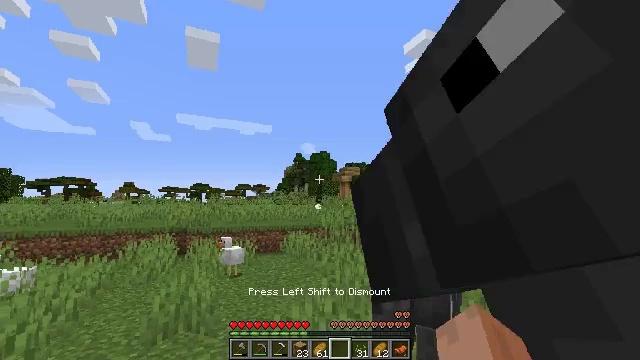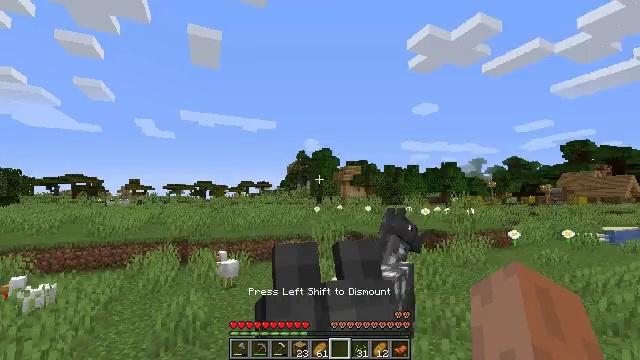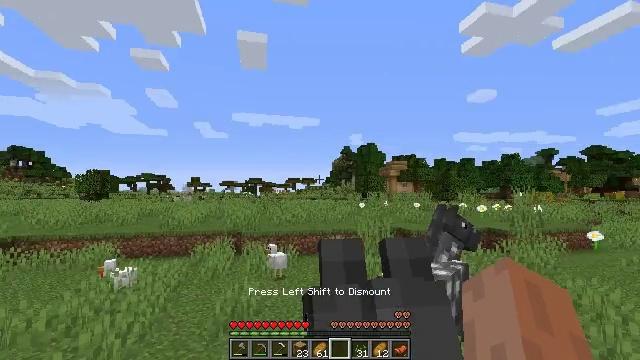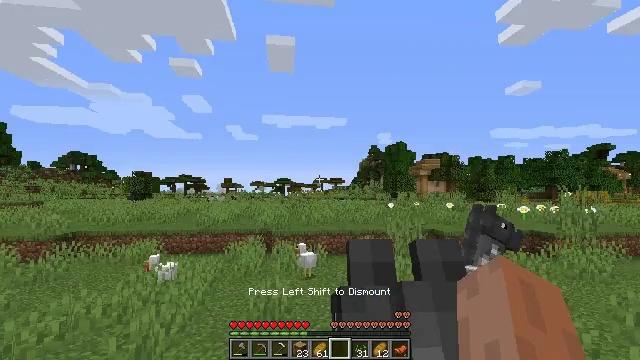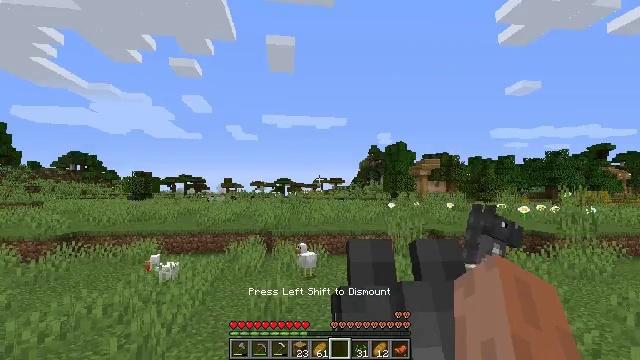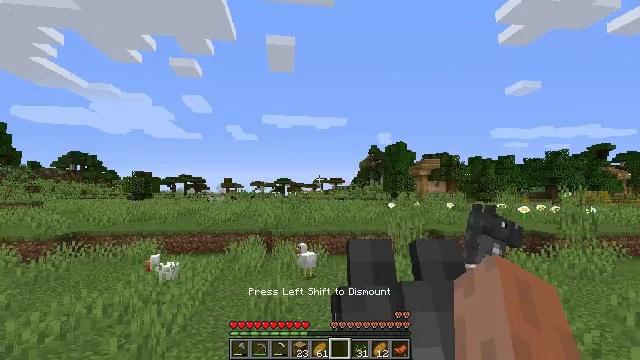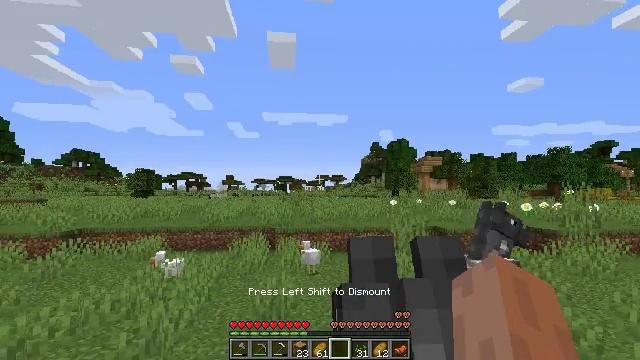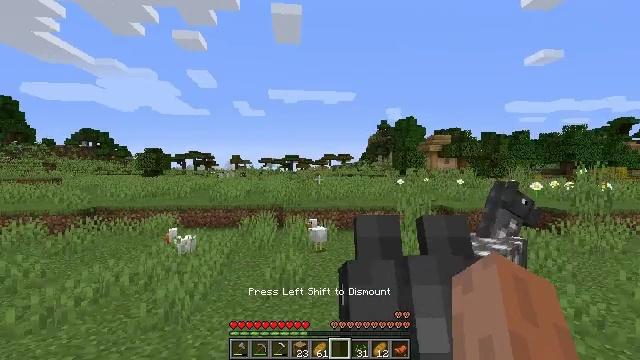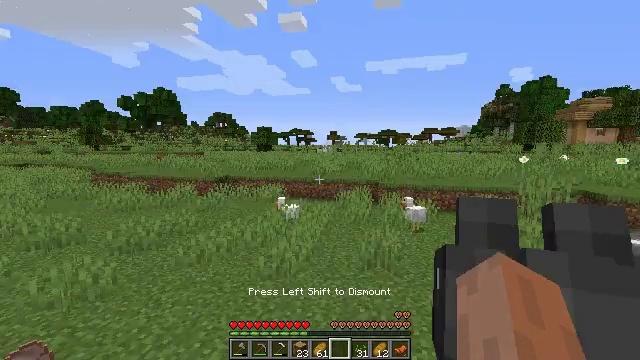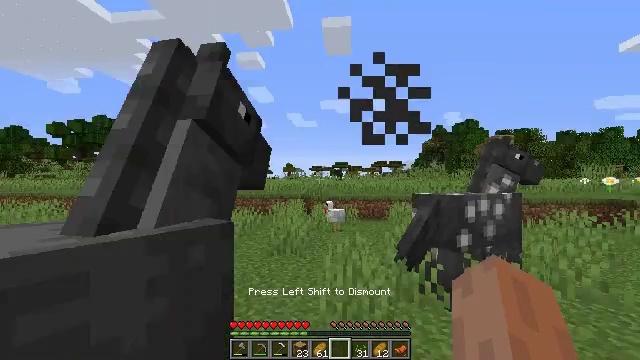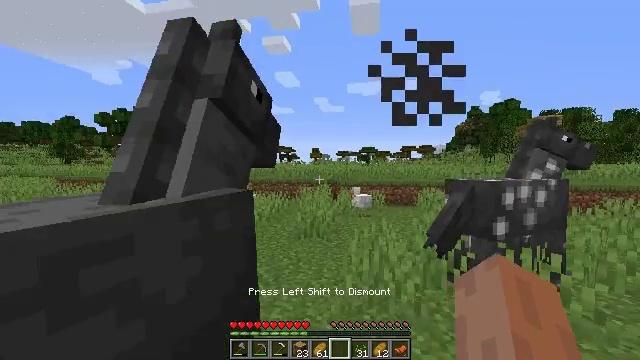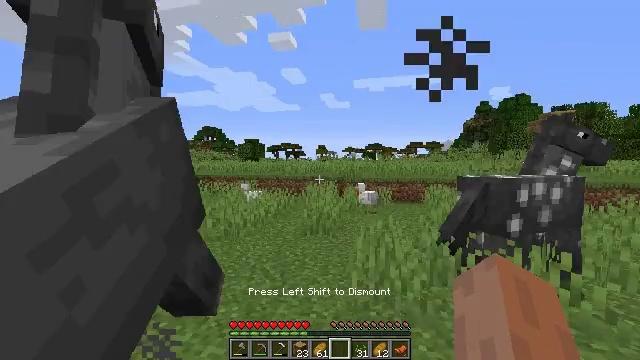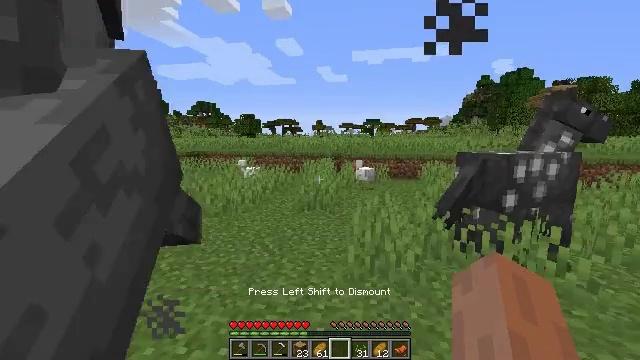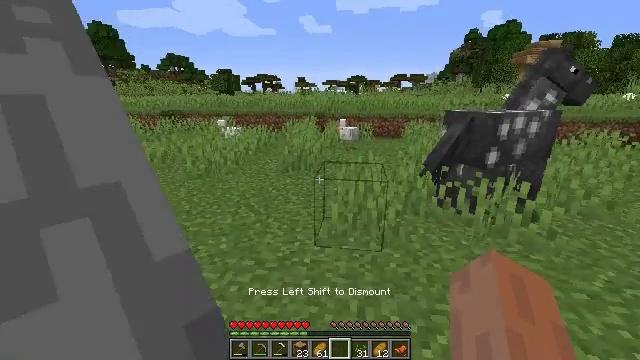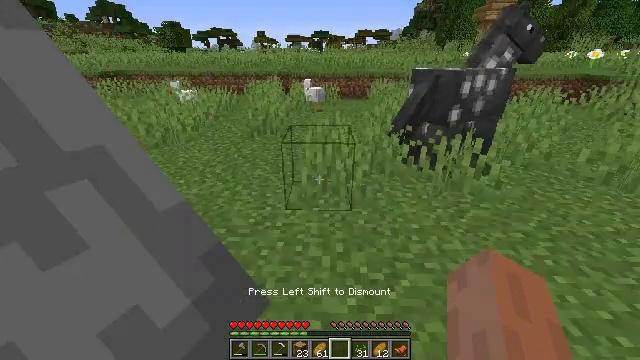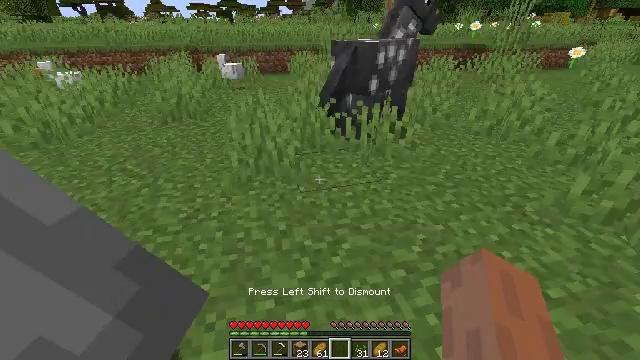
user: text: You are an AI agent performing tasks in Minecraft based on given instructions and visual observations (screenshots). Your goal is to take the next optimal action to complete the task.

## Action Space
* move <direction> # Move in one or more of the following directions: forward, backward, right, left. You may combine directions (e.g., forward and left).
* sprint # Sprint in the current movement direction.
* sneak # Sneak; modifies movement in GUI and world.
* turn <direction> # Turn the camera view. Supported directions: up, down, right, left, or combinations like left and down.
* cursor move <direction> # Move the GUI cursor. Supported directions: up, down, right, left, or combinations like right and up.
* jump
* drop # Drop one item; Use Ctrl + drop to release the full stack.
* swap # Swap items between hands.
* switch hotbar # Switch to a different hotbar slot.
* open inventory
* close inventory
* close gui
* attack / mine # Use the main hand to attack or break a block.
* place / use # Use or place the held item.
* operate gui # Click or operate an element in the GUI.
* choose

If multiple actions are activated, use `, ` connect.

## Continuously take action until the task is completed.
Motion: motion action
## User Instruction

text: Drop a chicken.
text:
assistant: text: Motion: turn left and down
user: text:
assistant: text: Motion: turn left
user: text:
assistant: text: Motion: no_op
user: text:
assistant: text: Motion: no_op
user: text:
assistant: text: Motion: no_op
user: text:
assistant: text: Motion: no_op
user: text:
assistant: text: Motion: turn left and down
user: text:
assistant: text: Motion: turn left and down
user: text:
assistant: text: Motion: turn left and down
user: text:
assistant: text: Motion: turn left and down
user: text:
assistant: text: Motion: turn left
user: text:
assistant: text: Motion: turn down
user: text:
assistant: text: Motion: turn right and down
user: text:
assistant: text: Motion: turn right and down
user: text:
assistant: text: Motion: turn right and down
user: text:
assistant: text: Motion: turn right and down
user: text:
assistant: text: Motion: turn right and up
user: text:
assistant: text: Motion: no_op
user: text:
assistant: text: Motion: no_op
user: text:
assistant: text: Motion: turn left
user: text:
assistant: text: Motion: turn left and up
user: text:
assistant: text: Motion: turn left and up
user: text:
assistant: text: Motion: turn left and up
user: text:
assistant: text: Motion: turn left and up, use / place
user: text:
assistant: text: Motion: use / place
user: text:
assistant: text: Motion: use / place
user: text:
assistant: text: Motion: no_op
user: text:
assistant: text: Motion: no_op
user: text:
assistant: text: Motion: no_op
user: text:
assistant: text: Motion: no_op